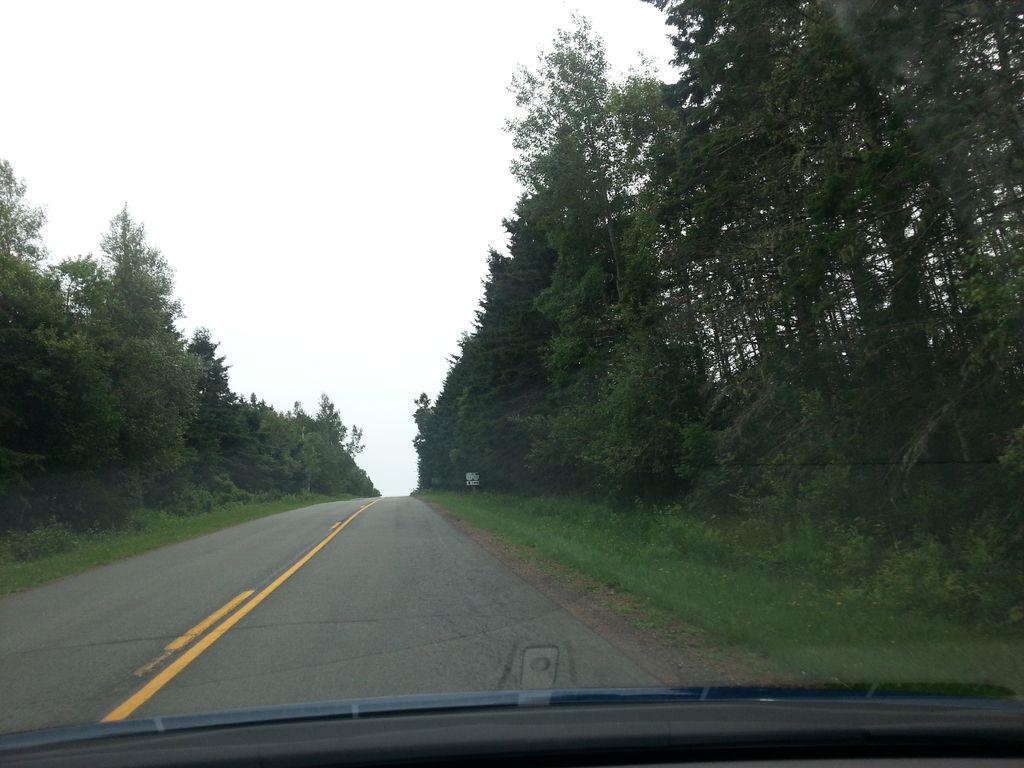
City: charlottetown